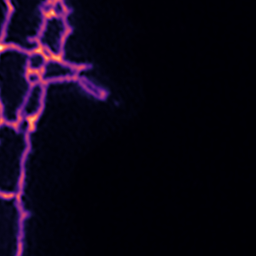
Label: Super-resolution ER image